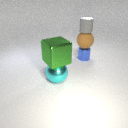
small blue metal cylinder below large brown rubber sphere